Question: I've a dataframe having different eventtype(10, 11, 12), data varies based on the eventtype, my requirement here is, when eventtype=11 I would need to concatenate two columns data(sensor, field1) to array[0,1] in the sensor column and shift the data to one left, i've given my desired output, is there a way I can achieve this using pyspark.
I was able to concatenate using spark.sql concat() function, but looking for a more generic code which would concatenate and shift the column vales to one left and assign the last column value as NULL.
'''
eventtype sensor field1 field2 eventcategory
11 1 0 SE_500 500
'''

Expected output:
'''
eventtype, sensor, field1, field2, eventcategory
11 [1,0] SE_500 500 NULL
'''
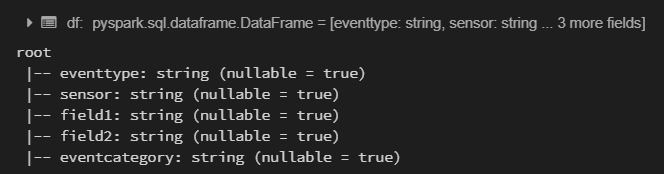
Answer: You can use 'when' to construct an appropriate selection. Note that a column can only have one type, so if the eventtype != 11, the sensor column has to be converted into an array of one element.
'''
import pyspark.sql.functions as F
df2 = df.select(
'eventtype',
F.when(
F.col('eventtype') == 11,
F.array('sensor', 'field1')
).otherwise(F.array('sensor')).alias('sensor'),
*[
F.when(
F.col('eventtype') == 11,
F.col(df.columns[i+3]) if i+3 < len(df.columns) else F.lit(None)
).otherwise(F.col(c)).alias(c)
for (i, c) in enumerate(df.columns[2:])
]
)
df2.show()
+---------+------+------+------+-------------+
|eventtype|sensor|field1|field2|eventcategory|
+---------+------+------+------+-------------+
| 11|[1, 0]|SE_500| 500| null|
| 10| [1]| 0|SE_500| 500|
+---------+------+------+------+-------------+
'''